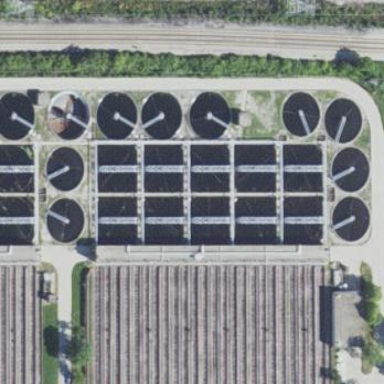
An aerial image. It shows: Image of wastewater.